Question: I want to be able to start a timer at the same time that i start a video in media player classic & also be able to pause both at the same time.
lets say that i have to click in the timer the one tha tis in the top left of the image and then click f1 or else the script does not work... also if i want to click it again after the first time it does not work properly..

I tried the following code:
'''
F1::
MouseClick, left, 146, 115
MouseClick, left, 87, 300
Return
'''
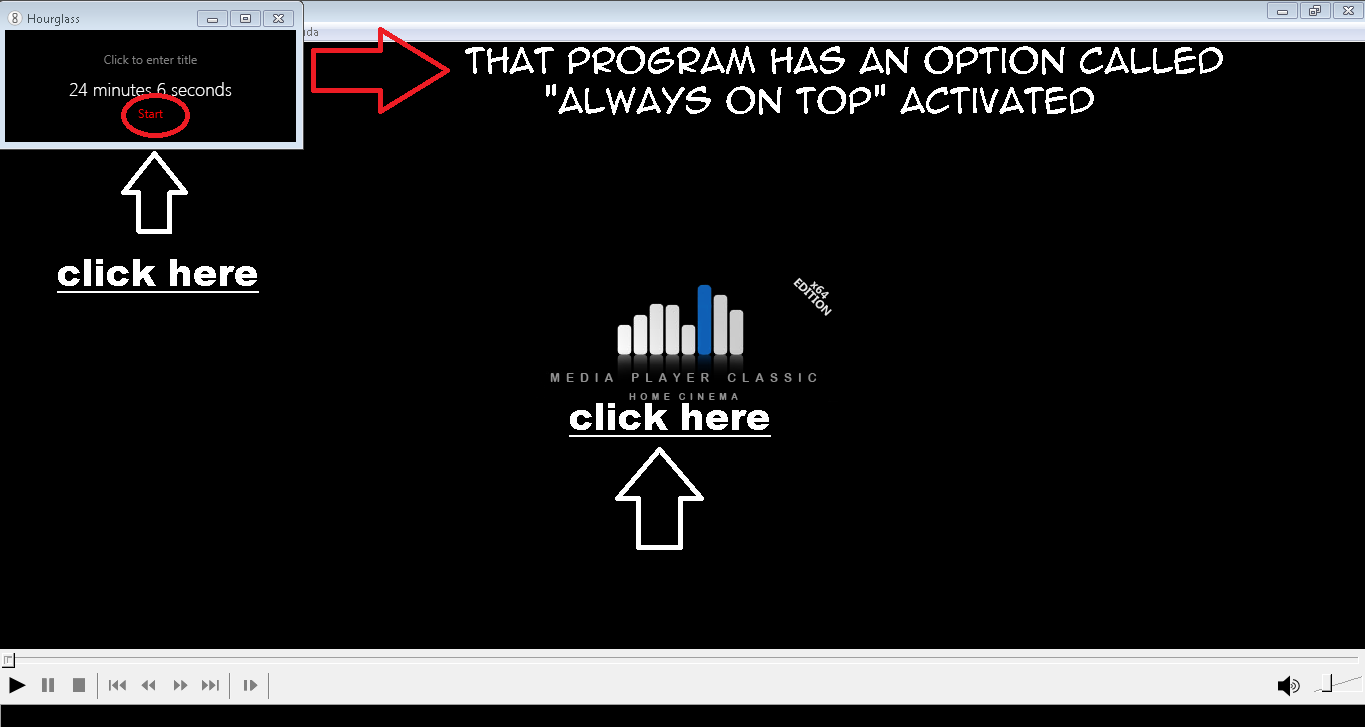
Answer: I suppose that adding
'''
CoordMode, Mouse, Screen
'''
at the top of your script will help you achieve what you're looking to do.
However, I suggest you use ControlClick instead.
'''
F1::
ControlClick, x87 y300, Hourglass,, Left
ControlClick, x100 y100, Media Player Classic,, Left
return
'''
This will send a click to the x and y regardless if they're on top or not (they cannot, however, be minimized)
(please note that you probably have to adjust the x and y coordinates)
<URL>
<URL>